Aerial crown-view tile of a tropical tree (Barro Colorado Island, Panama), acquired 20250512:
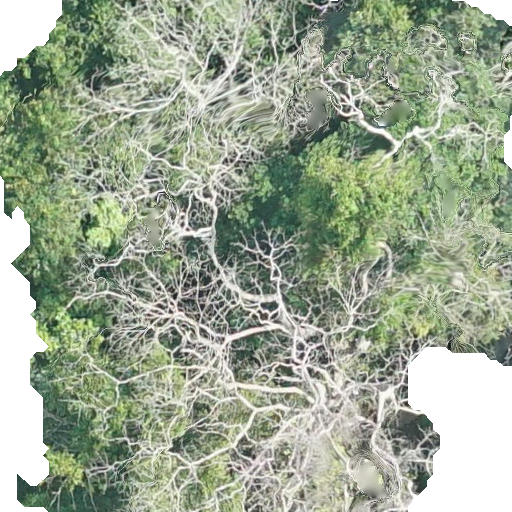
Species: Dipteryx oleifera
GBIF accepted scientific name: Dipteryx oleifera
Crown area: 417.892 m²